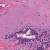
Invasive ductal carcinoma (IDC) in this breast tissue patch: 0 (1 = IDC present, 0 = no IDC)